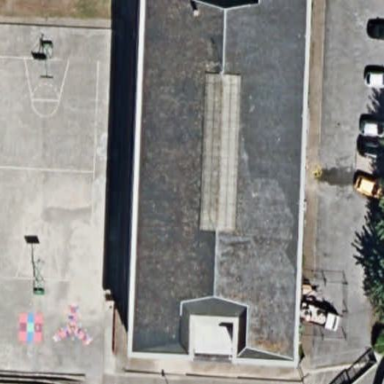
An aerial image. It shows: School building.